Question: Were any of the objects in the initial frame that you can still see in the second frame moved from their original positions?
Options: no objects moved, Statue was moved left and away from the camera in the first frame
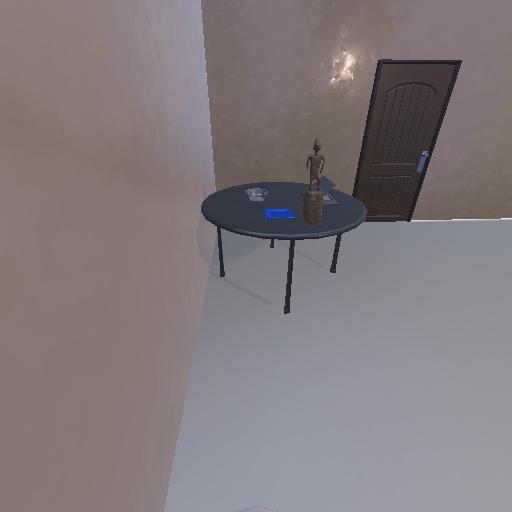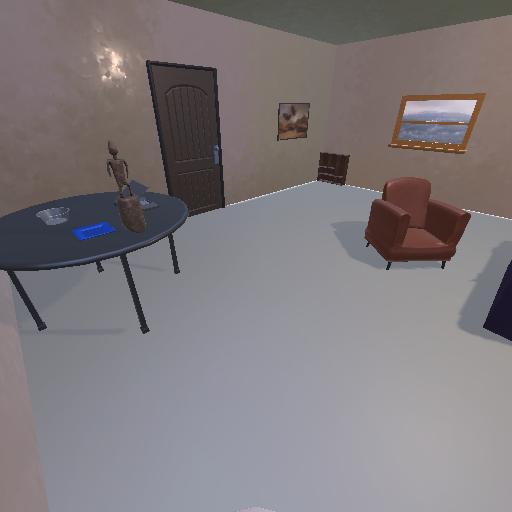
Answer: no objects moved